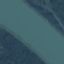
Land use / land cover: River